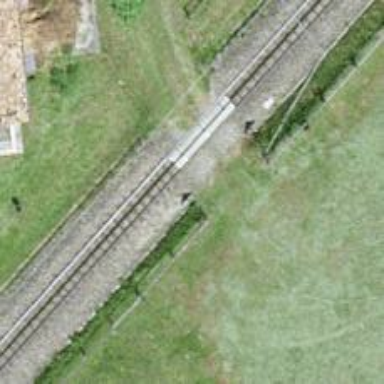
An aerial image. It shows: Level crossing along the railway.